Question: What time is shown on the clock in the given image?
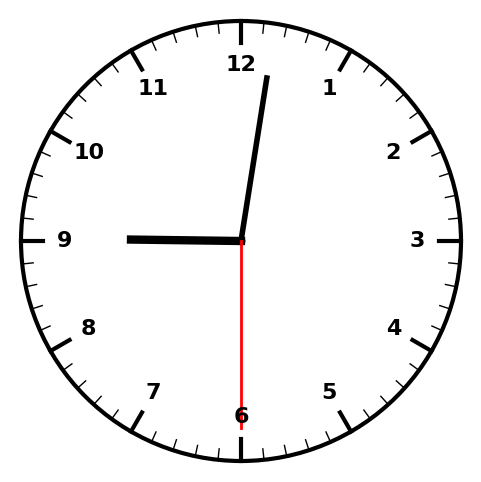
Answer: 09:01:30